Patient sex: F
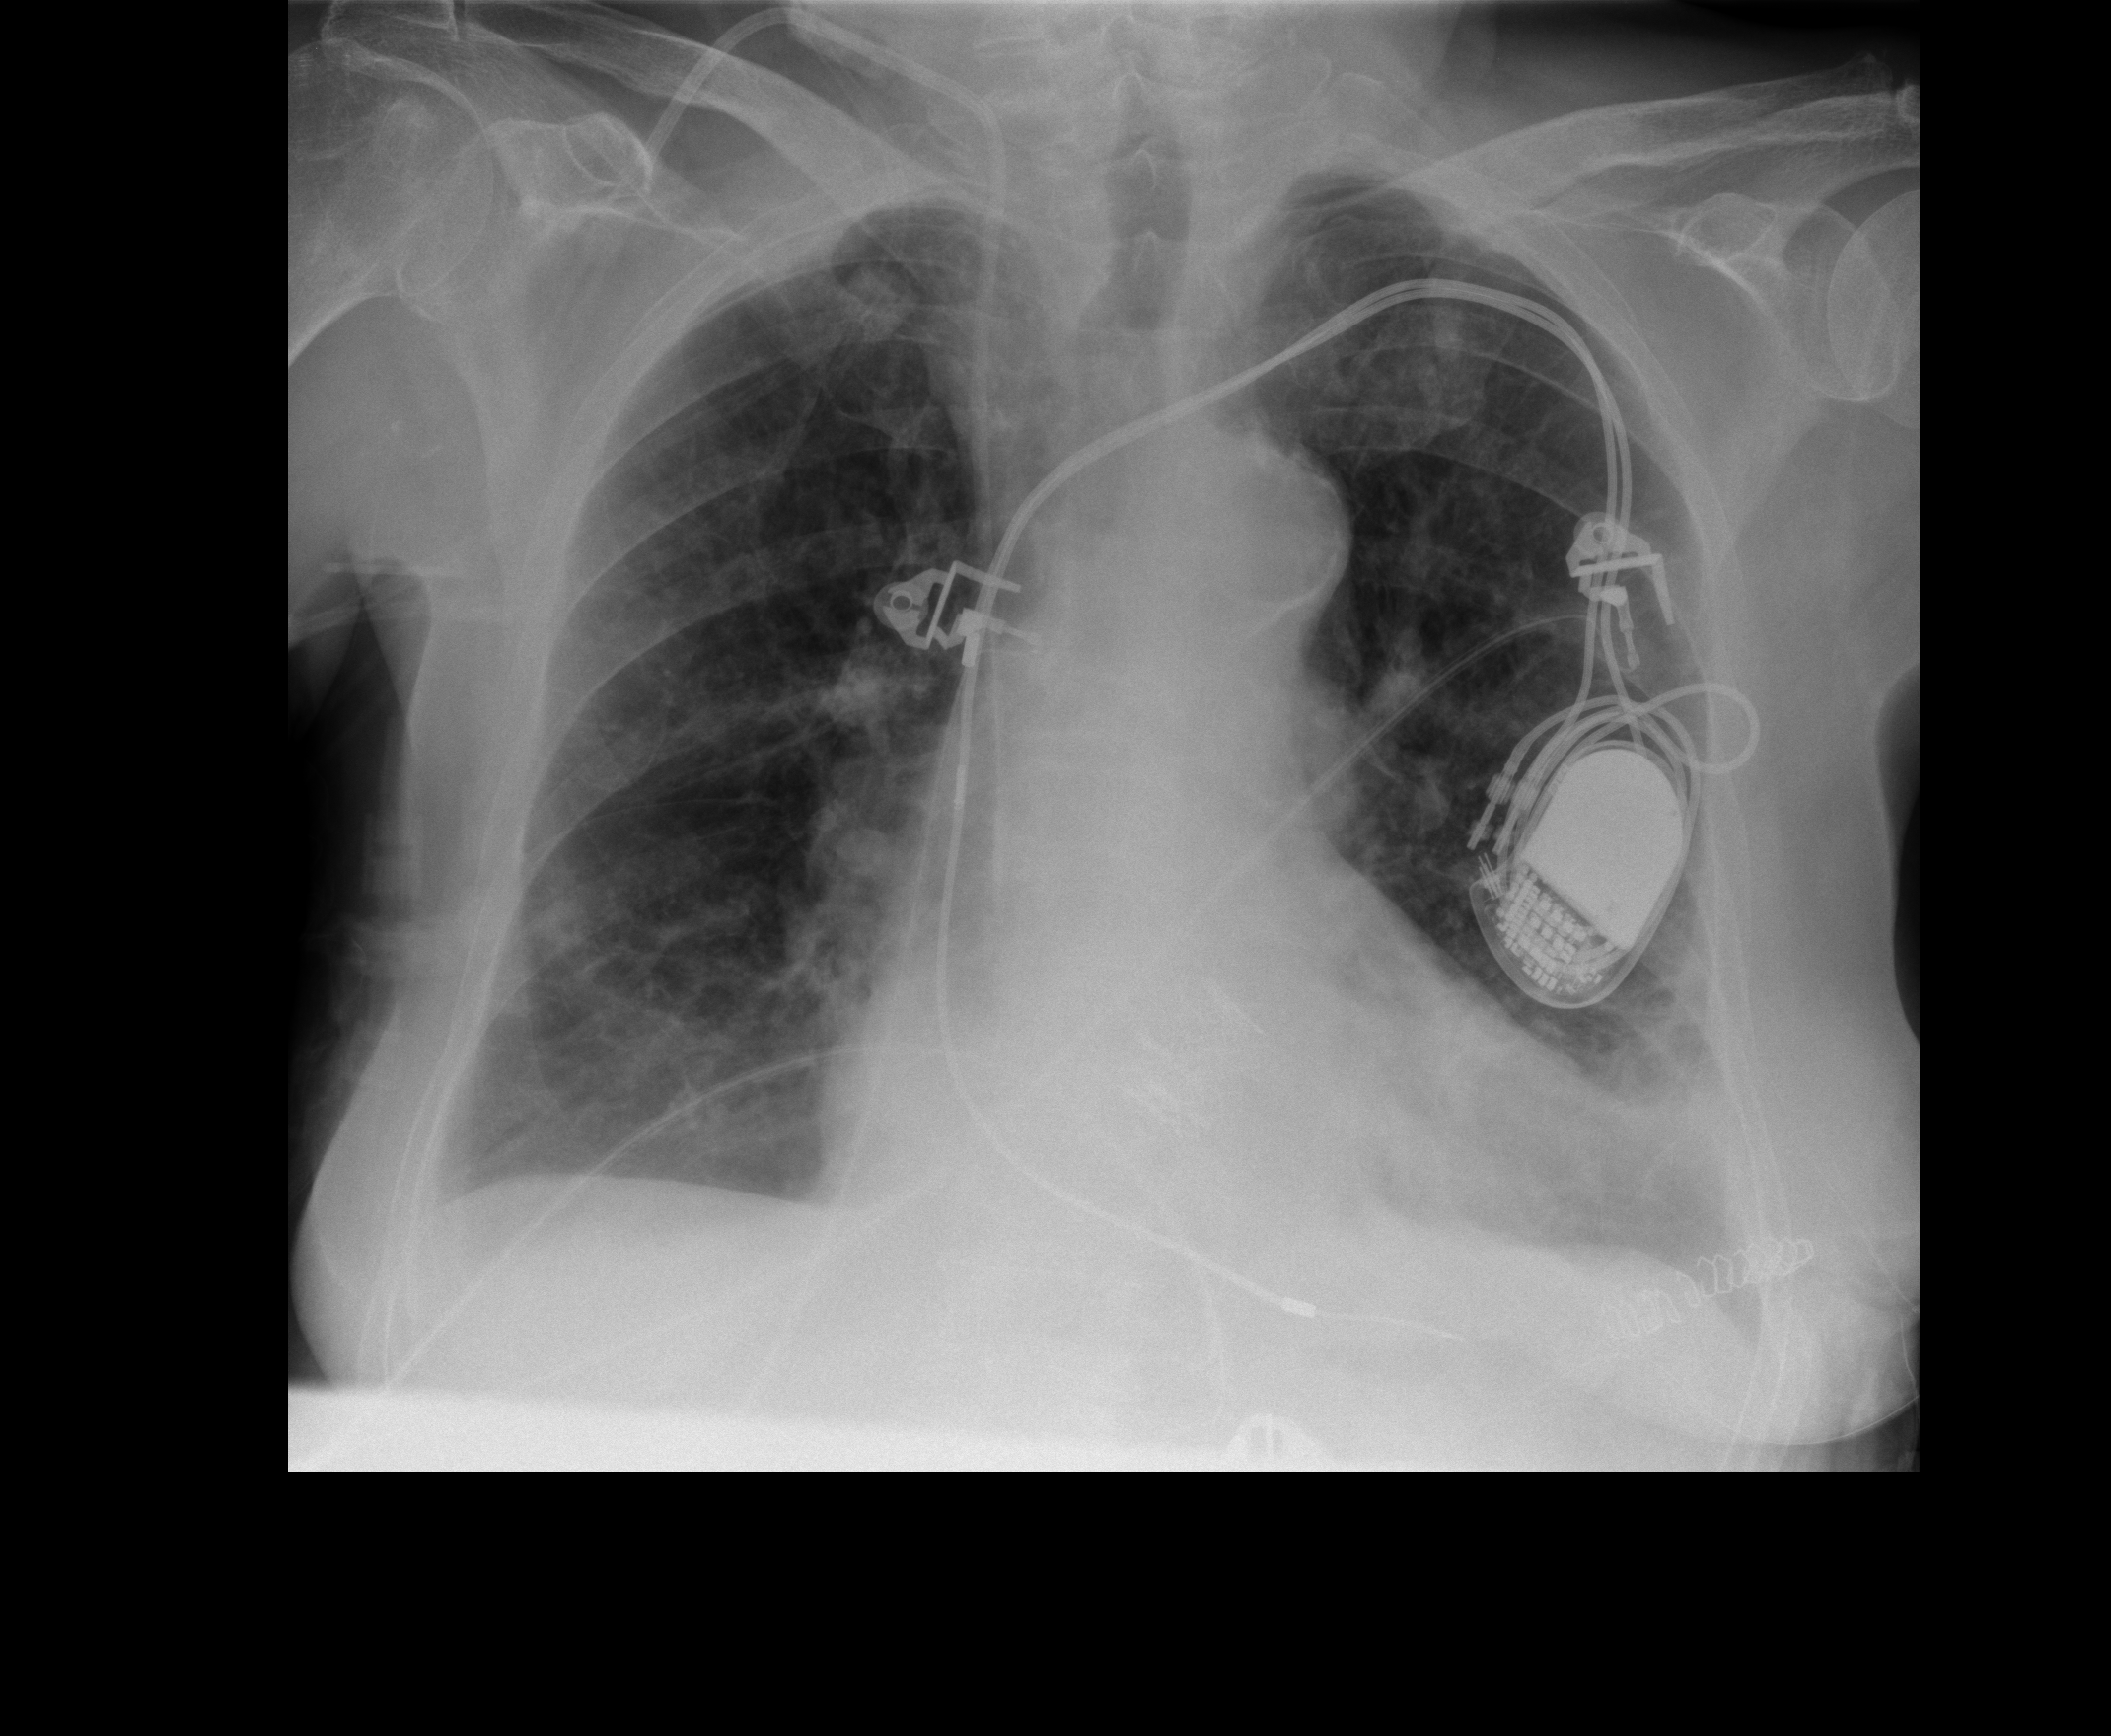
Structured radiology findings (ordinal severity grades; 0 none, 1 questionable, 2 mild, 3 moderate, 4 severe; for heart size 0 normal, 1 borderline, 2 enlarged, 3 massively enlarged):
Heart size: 2
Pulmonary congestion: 2
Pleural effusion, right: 2
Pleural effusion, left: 0
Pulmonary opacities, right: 1
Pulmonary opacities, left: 0
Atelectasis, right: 2
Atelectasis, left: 1